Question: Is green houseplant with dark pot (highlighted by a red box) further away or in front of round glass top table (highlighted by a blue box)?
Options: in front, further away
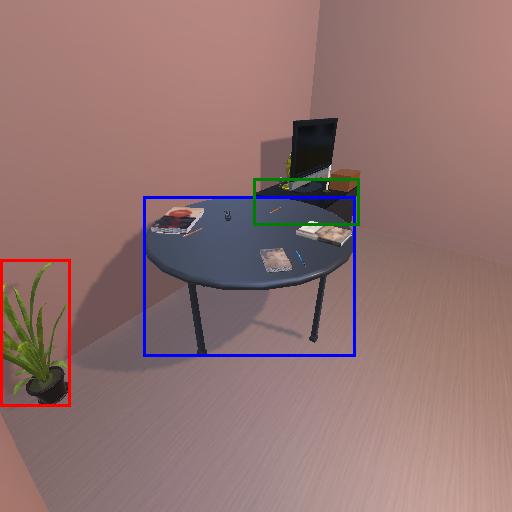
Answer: in front